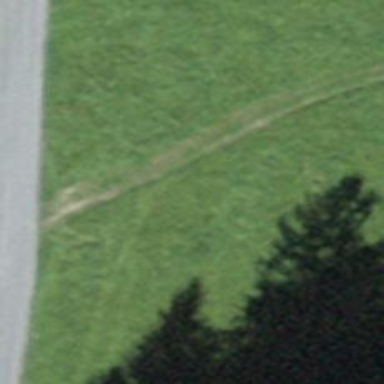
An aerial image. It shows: Path.